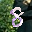
Label: 8